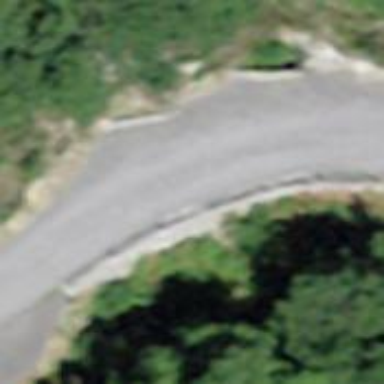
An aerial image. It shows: Culvert tunnel.